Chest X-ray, PA view. Patient: 32 years old, sex M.
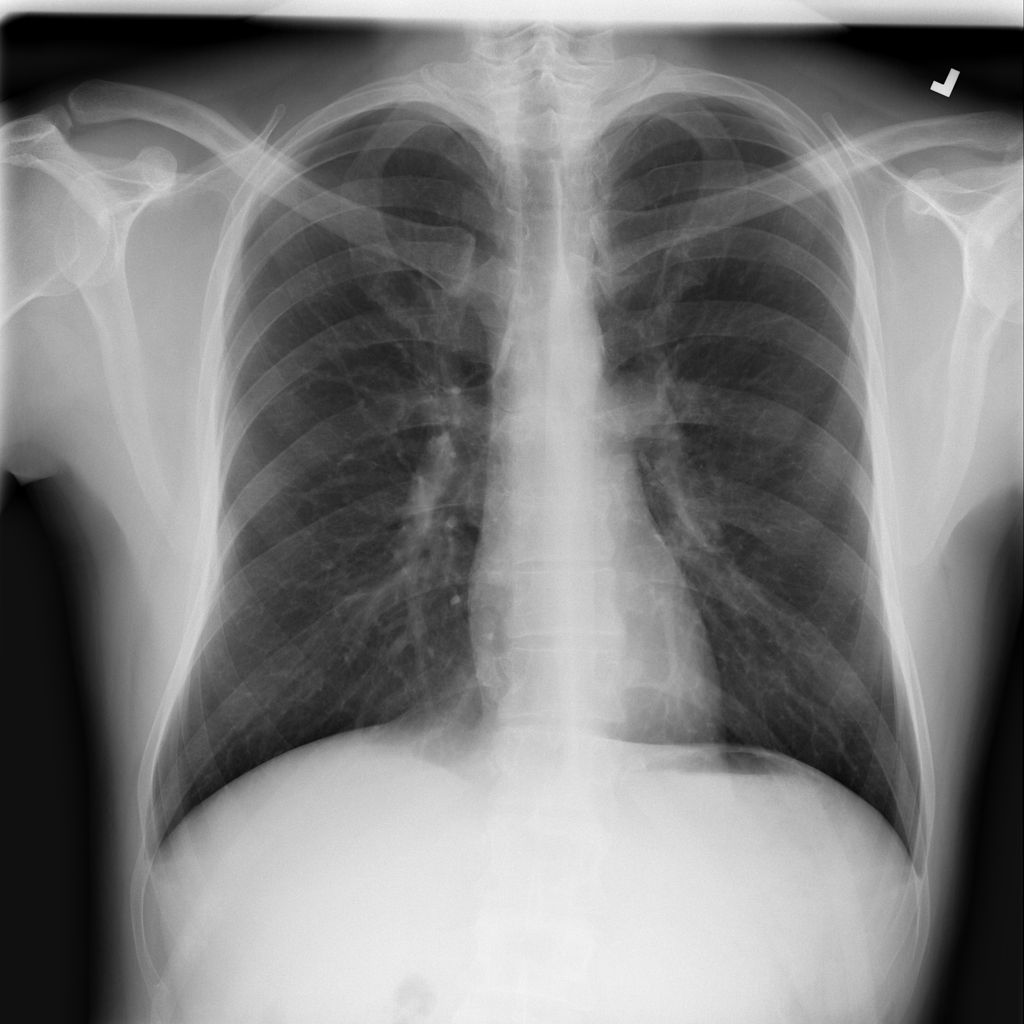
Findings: No Finding